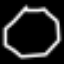
Label: octagon